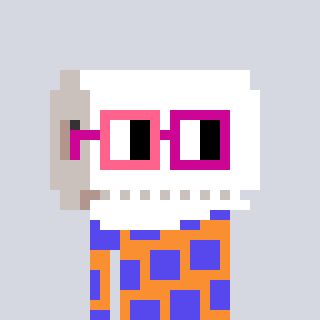
a pixel art character with square pink and red glasses, a toiletpaper-full-shaped head and a orange-colored body on a cool background